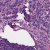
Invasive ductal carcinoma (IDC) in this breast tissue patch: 1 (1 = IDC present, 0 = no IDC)